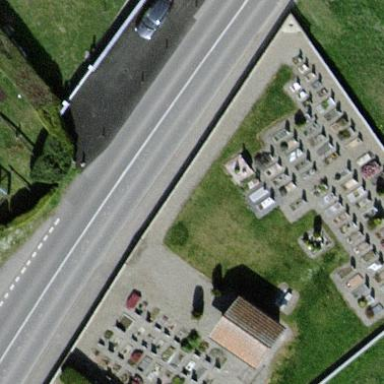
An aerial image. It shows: Cemetery.